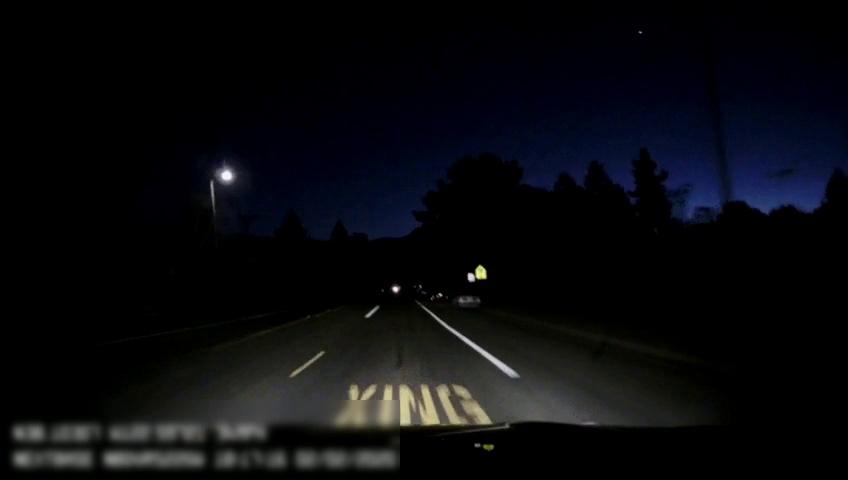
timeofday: Night
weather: Other
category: Drivable Space
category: Vehicles | Car
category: Lanes | Alternate Lane
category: Lanes | Opposite Lane
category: Lanes | Alternate Lane
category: Lanes | Opposite Lane